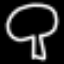
Label: mushroom